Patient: sex F, age 62
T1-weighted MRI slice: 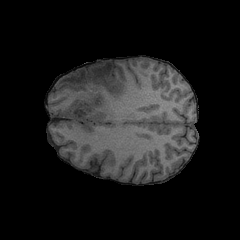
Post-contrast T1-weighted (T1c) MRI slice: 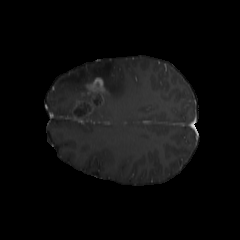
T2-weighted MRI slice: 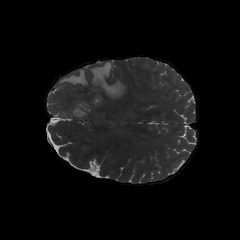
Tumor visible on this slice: yes
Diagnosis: Glioblastoma, IDH-wildtype
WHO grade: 4